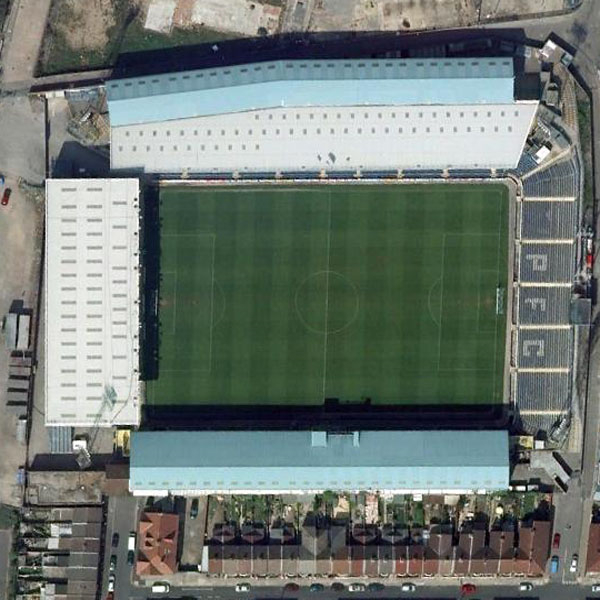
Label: Stadium